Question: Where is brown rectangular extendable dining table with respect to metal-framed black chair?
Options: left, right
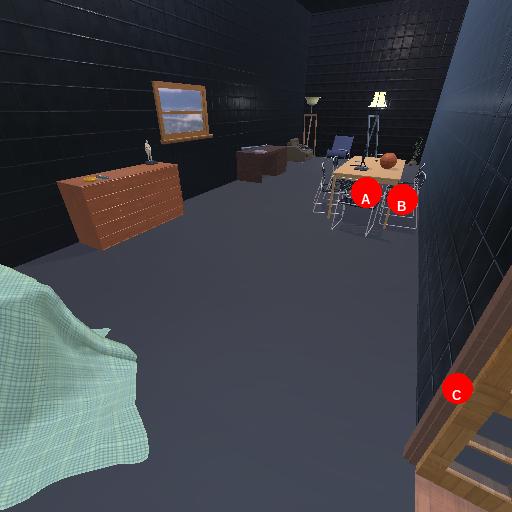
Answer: left